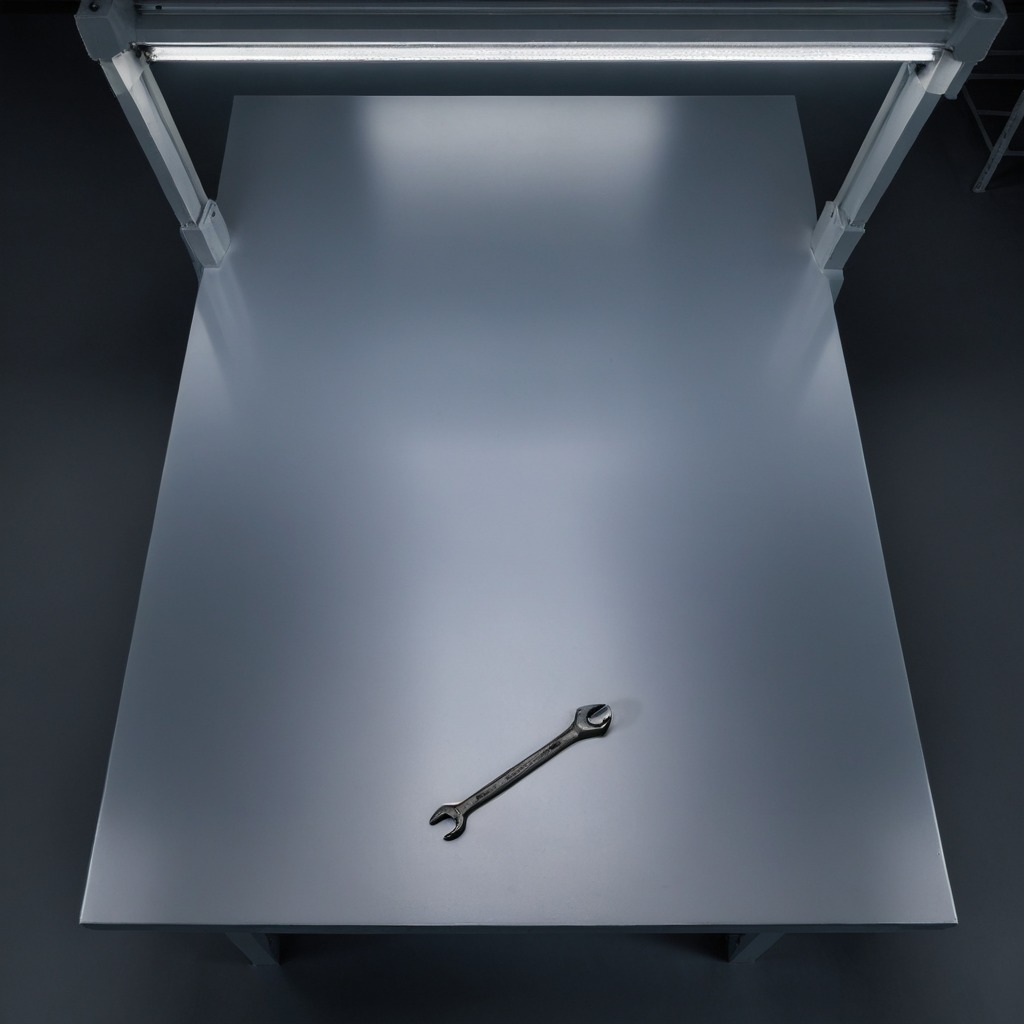
An wrench is lying on a clean empty table in the evening.